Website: walmart
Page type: customer-info-address
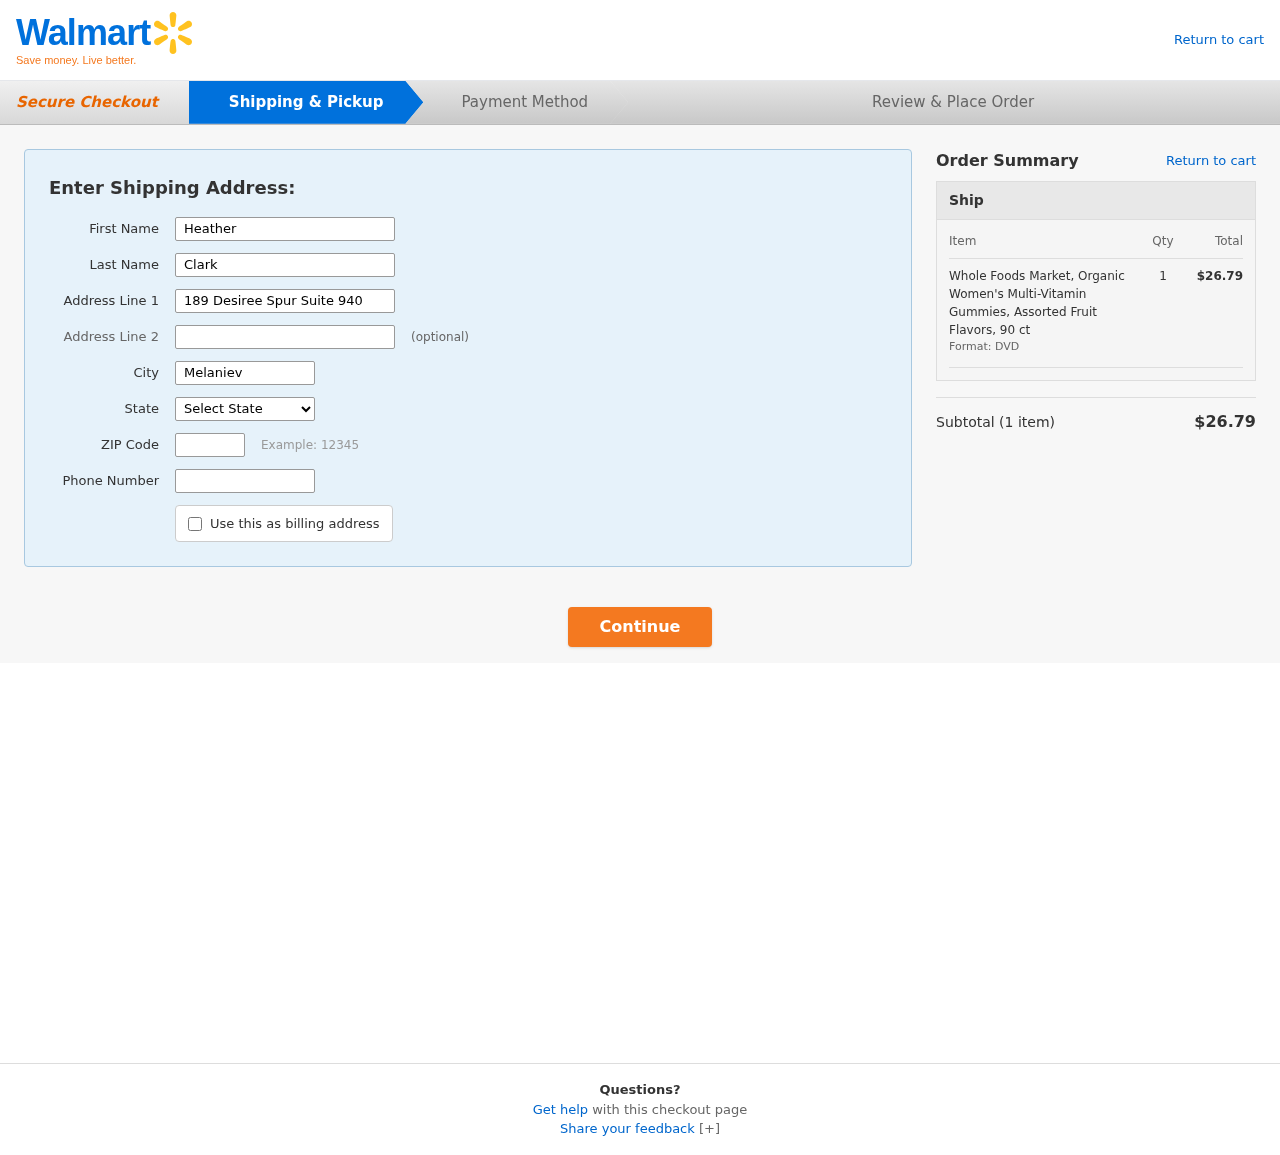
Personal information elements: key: PII_CITY
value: Melanieview
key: PII_FIRSTNAME
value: Heather
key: PII_LASTNAME
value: Clark
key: PII_PHONE
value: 3257539091
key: PII_POSTCODE
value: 44570
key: PII_STATE
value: South Carolina
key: PII_STREET
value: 189 Desiree Spur Suite 940
Product elements: key: PRODUCT1_NAME
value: Whole Foods Market, Organic Women's Multi-Vitamin Gummies, Assorted Fruit Flavors, 90 ct
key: PRODUCT1_QUANTITY
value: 1
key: PRODUCT1_LINE_TOTAL
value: $26.79
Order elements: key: ORDER_NUM_ITEMS
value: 1
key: ORDER_SUBTOTAL
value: $26.79